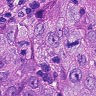
Metastatic tissue present: yes